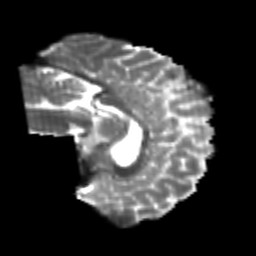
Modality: T2w
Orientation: sagittal
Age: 25
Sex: female
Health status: healthy
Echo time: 0.074 s